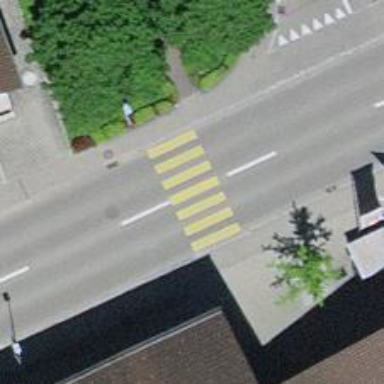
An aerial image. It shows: Zebra crossing on the road.